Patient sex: M
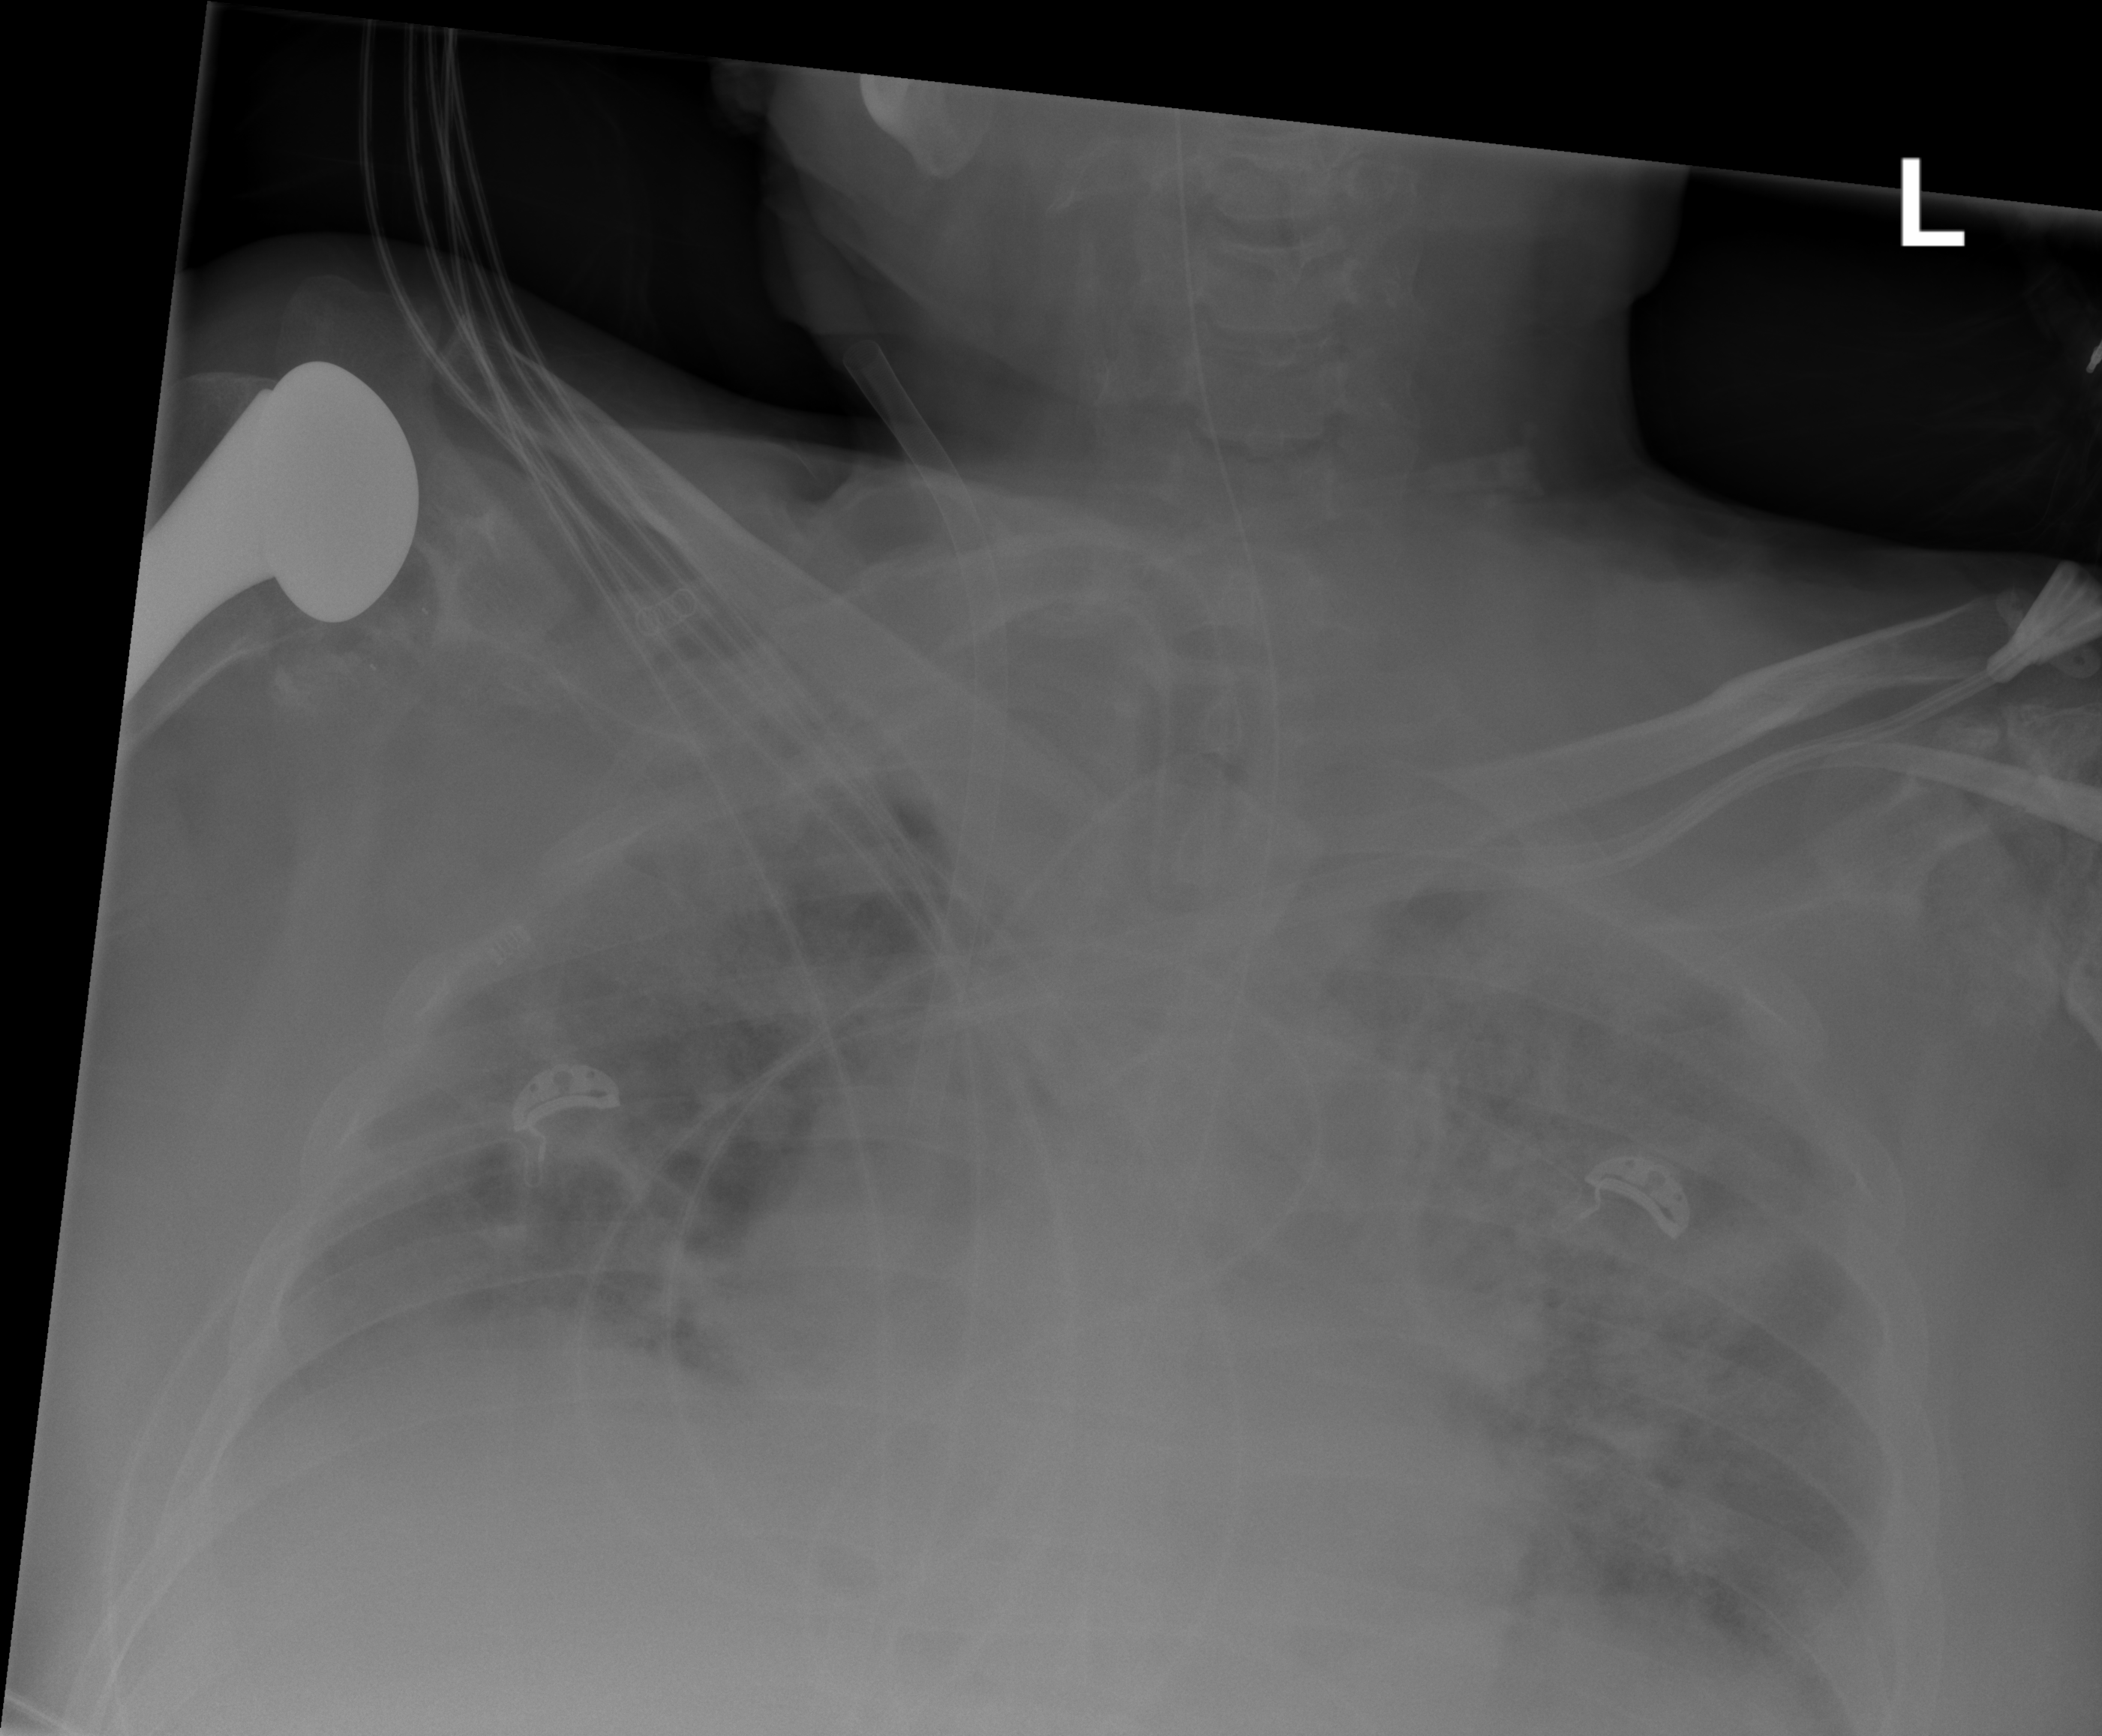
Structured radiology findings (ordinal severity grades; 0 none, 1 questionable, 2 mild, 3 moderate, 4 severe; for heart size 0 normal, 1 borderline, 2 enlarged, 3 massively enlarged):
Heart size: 2
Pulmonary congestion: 0
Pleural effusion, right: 2
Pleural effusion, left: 2
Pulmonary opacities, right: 4
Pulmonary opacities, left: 4
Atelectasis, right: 3
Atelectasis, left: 3